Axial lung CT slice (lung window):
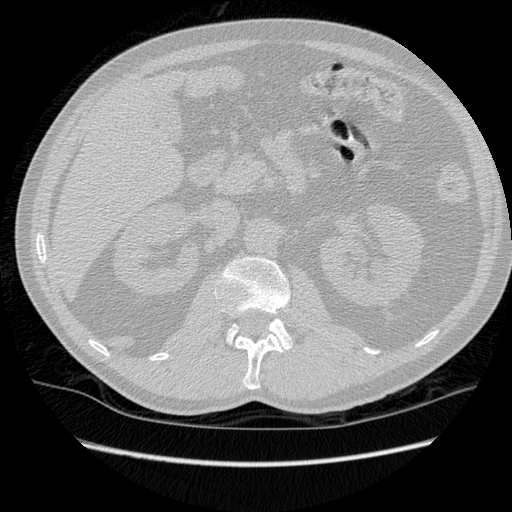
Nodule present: no